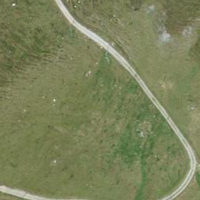
EUNIS habitat code: 26
Species observed at this site:
Papilio machaon
Vanessa cardui
Gonepteryx rhamni
Aporia crataegi
Pieris rapae
Aglais urticae
Charadrius morinellus
Pieris brassicae